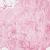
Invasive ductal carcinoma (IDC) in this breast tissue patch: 0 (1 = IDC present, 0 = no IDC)